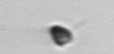
Label: Pyramimonas